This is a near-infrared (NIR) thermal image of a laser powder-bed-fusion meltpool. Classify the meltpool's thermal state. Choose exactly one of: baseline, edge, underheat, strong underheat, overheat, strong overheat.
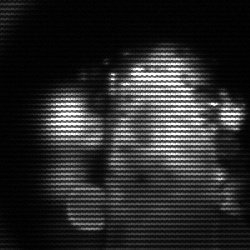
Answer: strong underheat